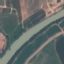
Land use / land cover class: River